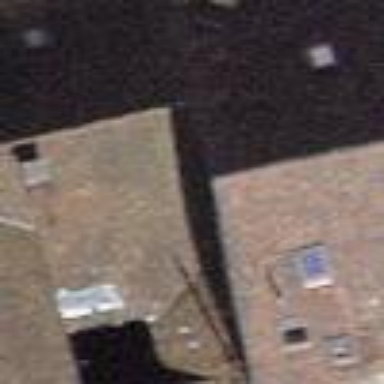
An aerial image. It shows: Building with tile roof.